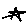
Label: star